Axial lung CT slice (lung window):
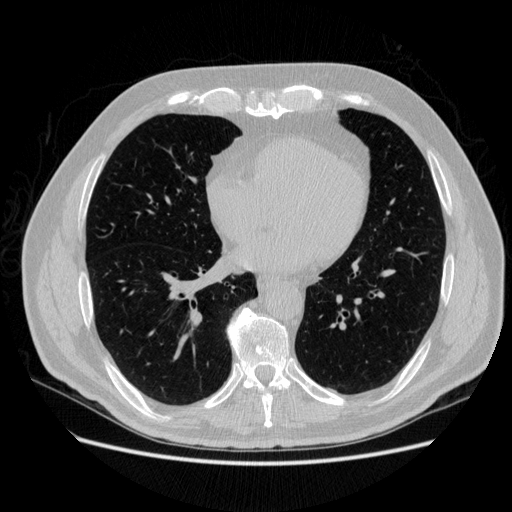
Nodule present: no